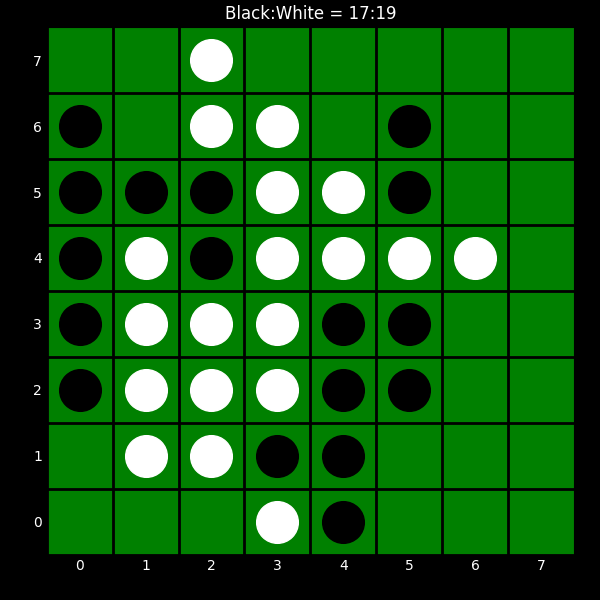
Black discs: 17
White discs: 19